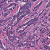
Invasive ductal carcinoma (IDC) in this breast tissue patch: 1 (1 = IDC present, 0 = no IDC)